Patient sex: M
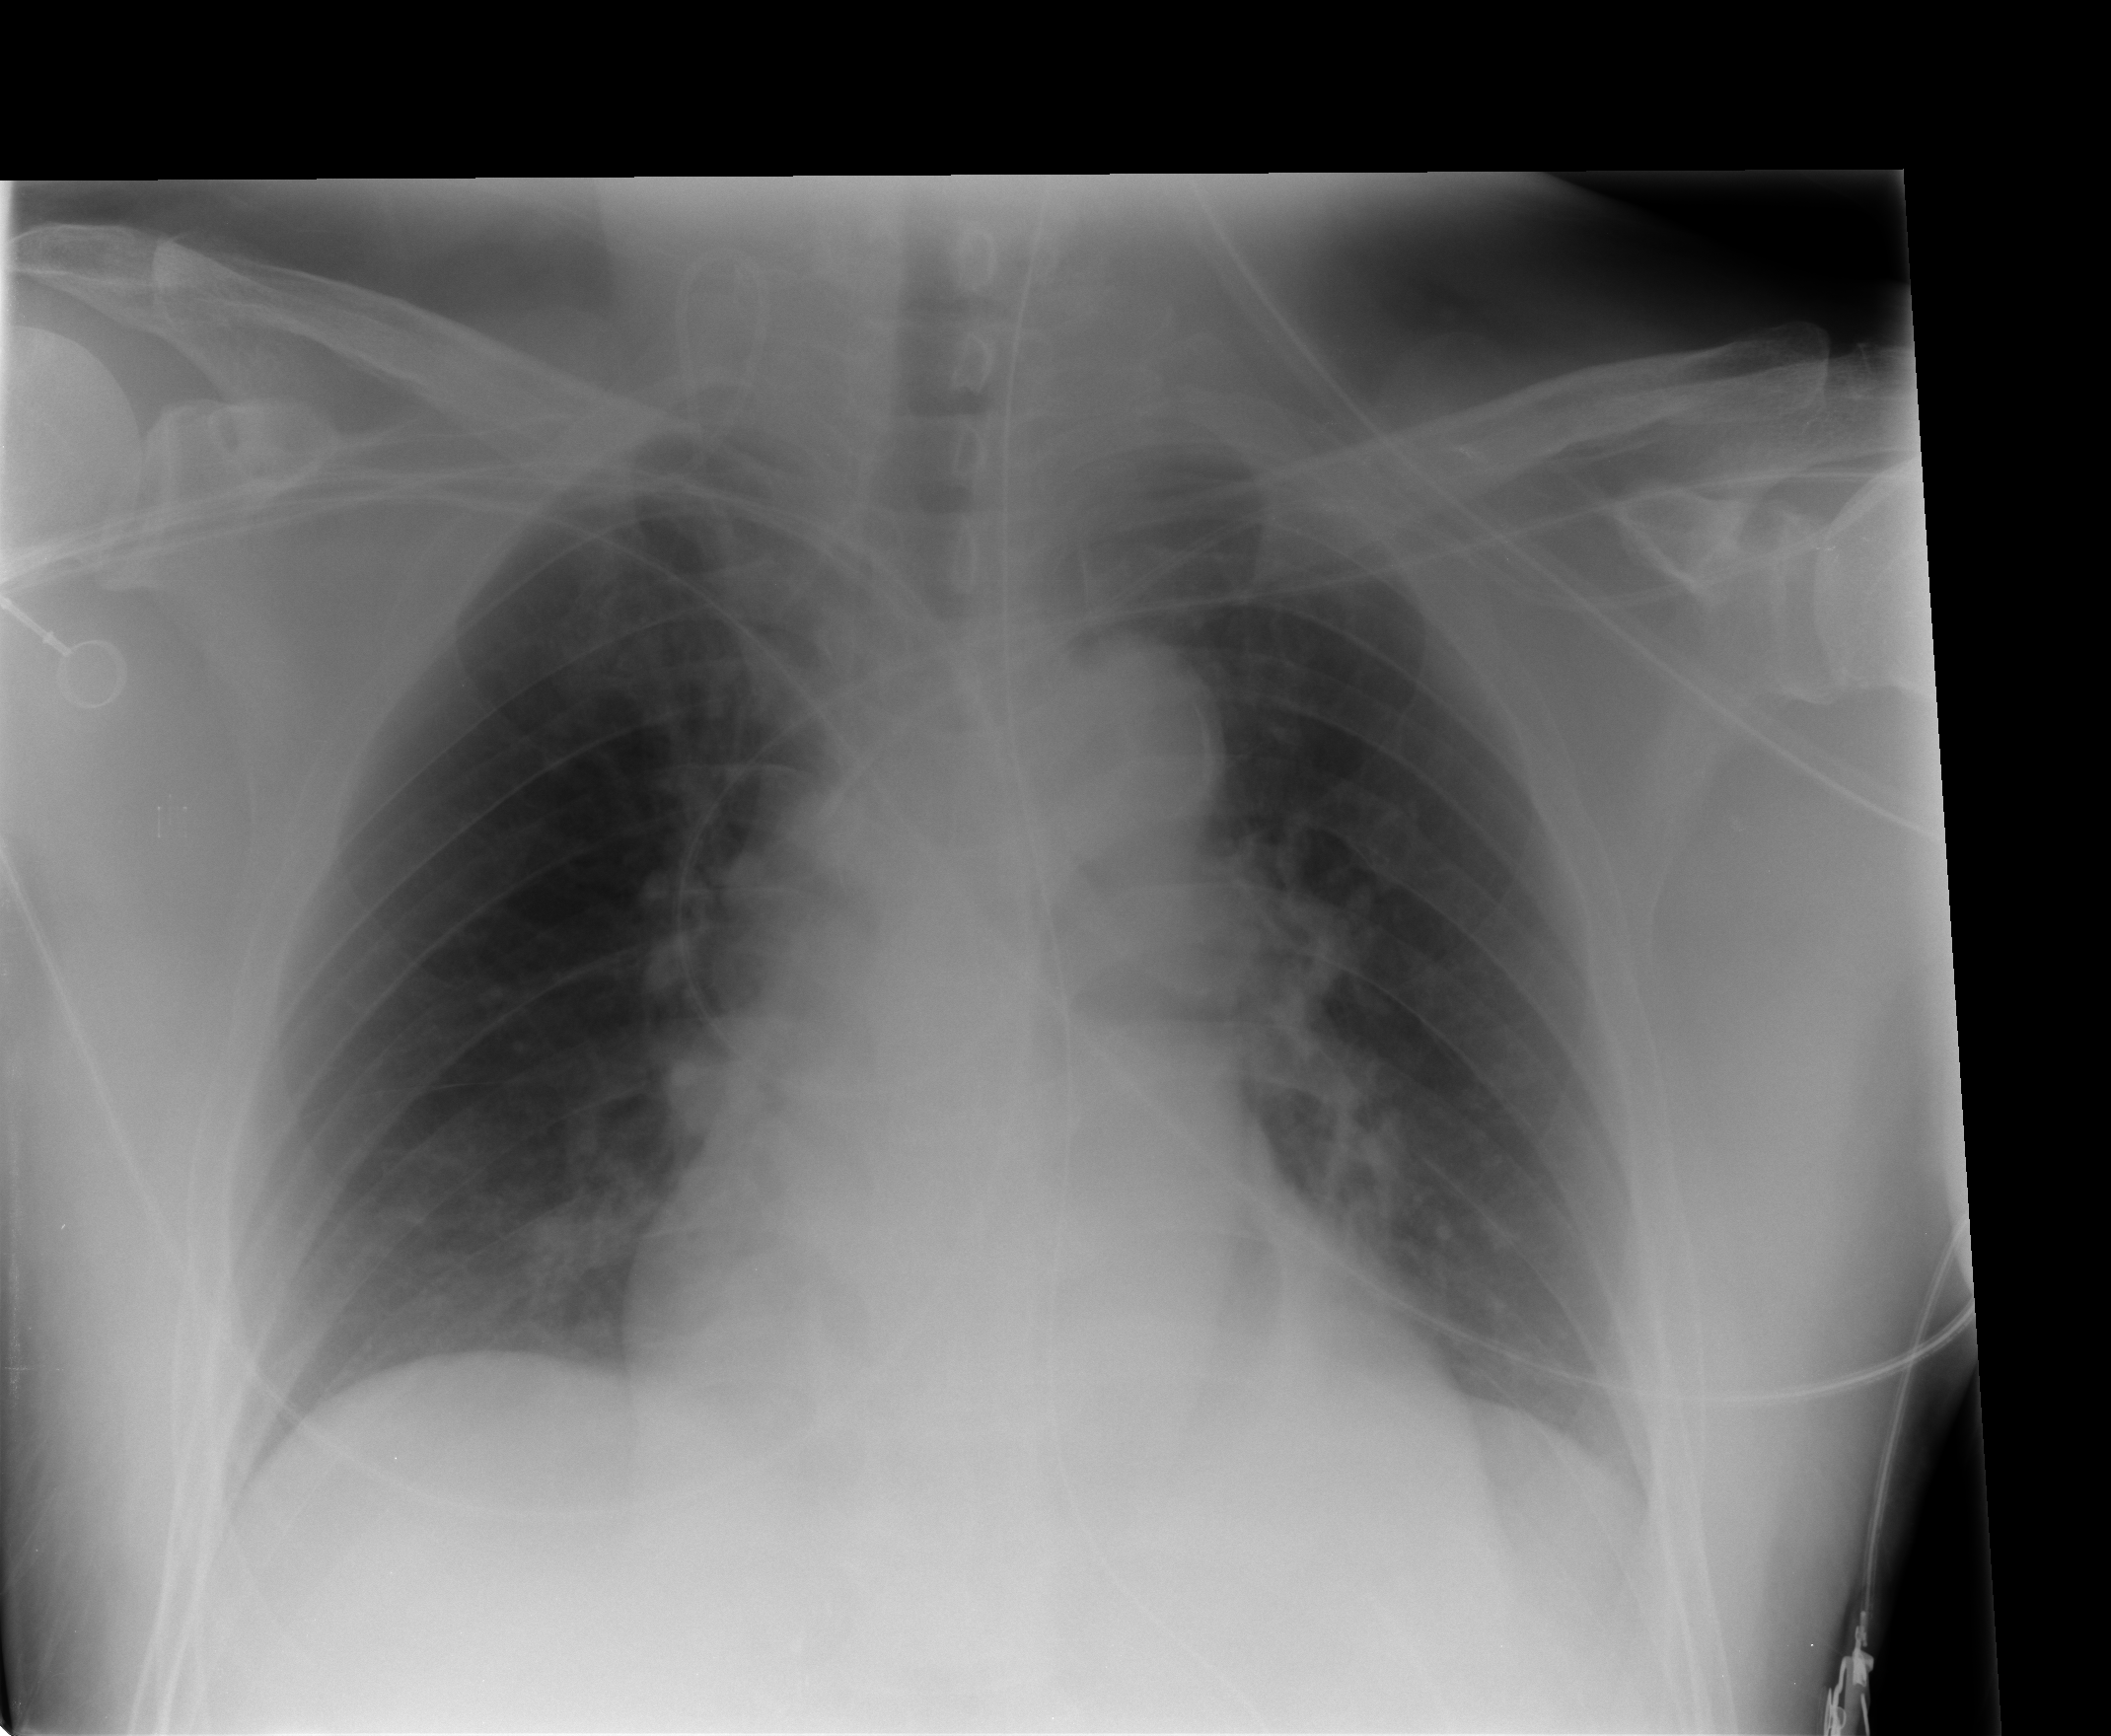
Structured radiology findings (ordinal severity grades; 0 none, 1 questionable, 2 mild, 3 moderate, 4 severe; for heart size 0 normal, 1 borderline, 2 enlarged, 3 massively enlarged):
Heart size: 0
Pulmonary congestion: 1
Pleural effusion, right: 0
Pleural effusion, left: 0
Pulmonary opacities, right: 0
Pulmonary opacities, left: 0
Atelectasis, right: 0
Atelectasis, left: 0